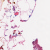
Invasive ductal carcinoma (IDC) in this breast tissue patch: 0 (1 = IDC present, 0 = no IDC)